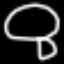
Label: mushroom